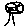
Label: tree